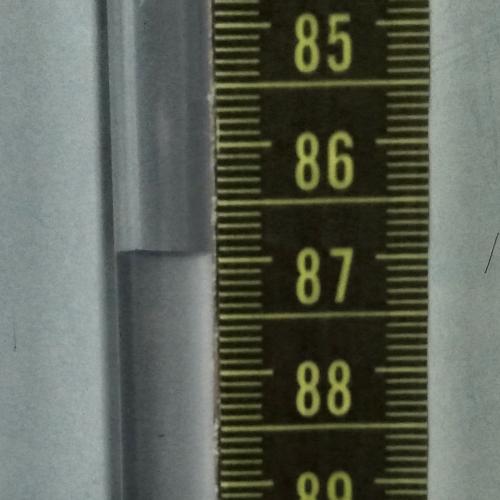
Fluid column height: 86.9 cm